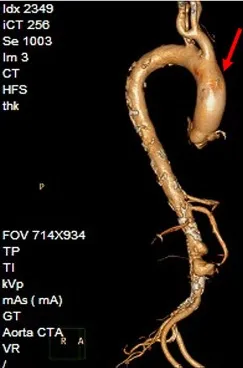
The patient's diagnostic imaging. (A) Reconstruction of the CT angiography image.
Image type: radiology (ct)